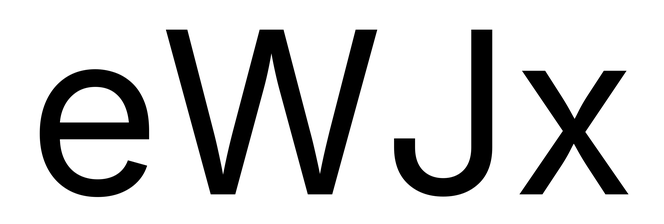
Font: Inter_Regular